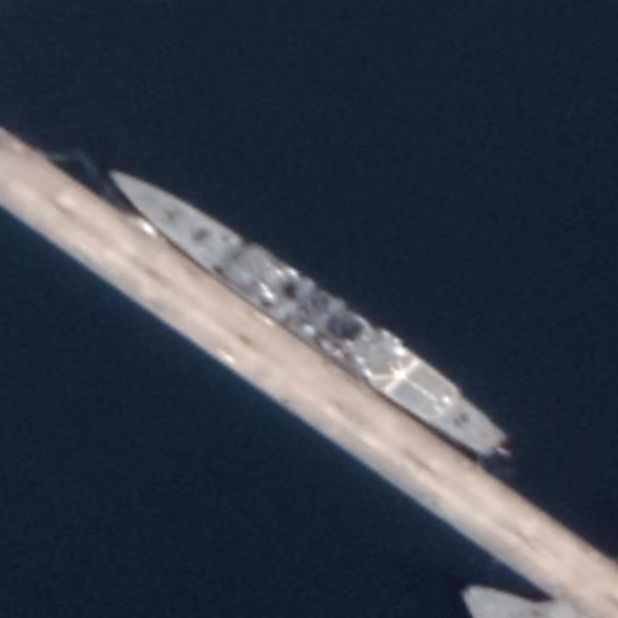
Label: Abukuma-class_frigate